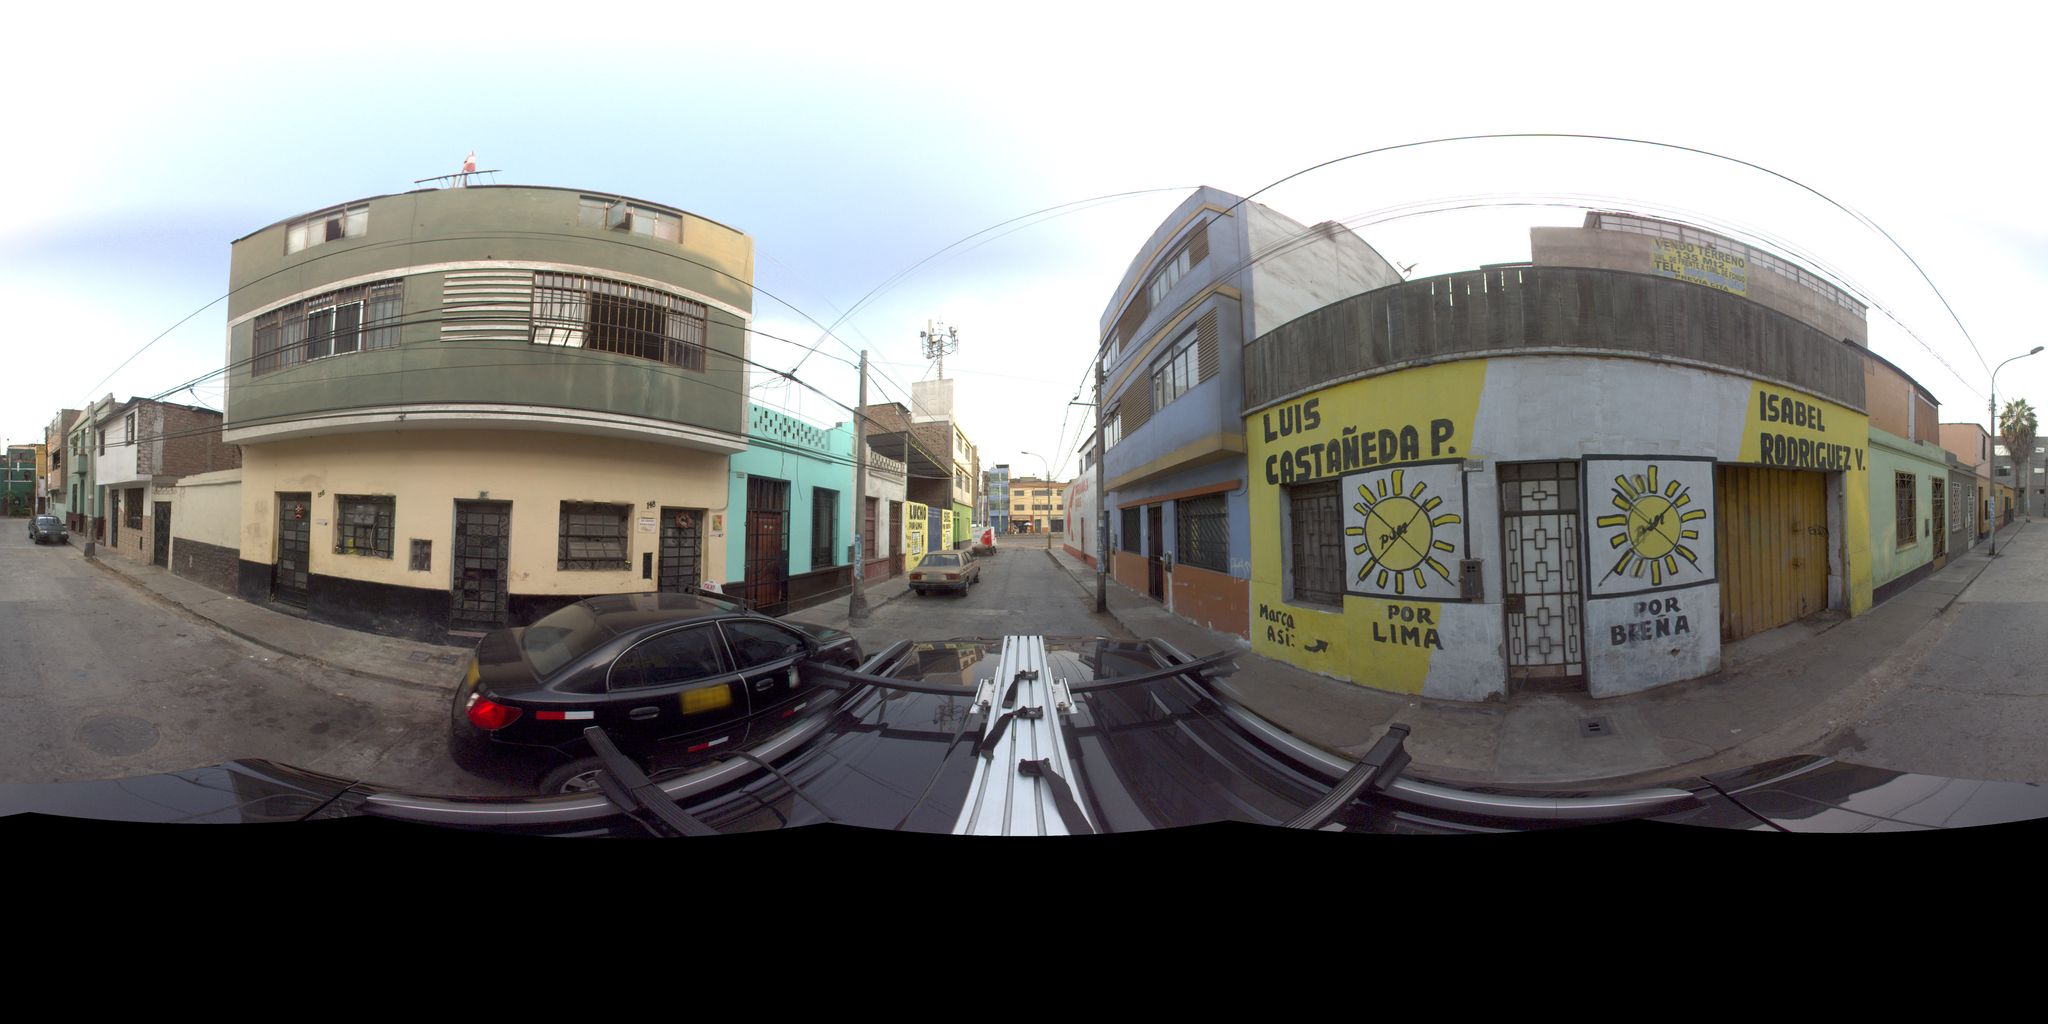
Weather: snowy
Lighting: day
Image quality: slightly poor
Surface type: driving surface
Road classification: service
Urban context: urban centre
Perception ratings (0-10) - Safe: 4.13, Lively: 7.65, Beautiful: 6.45, Boring: 1.77, Depressing: 6.19, Wealthy: 2.98